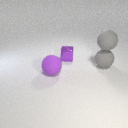
large gray rubber sphere in front of small purple metal cube